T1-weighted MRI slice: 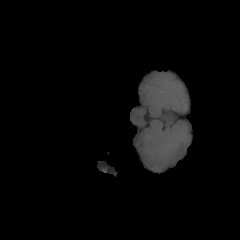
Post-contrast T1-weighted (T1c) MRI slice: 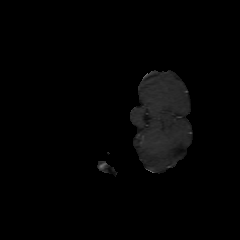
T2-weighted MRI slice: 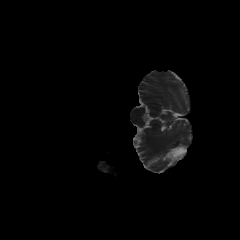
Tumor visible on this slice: no